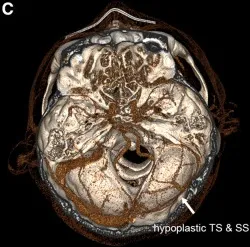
Preoperative contrast-enhanced CT and MR images of the case exhibiting a large, left-sided pedunculated protrusive diverticulum and ipsilateral distal TS stenosis coupled with contralateral TS hypoplasia. (C) Volume rendering technique (VRT) of the CT angiography showcasing ipsilateral dominant drainage and contralateral TS hypoplasia.
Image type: radiology (ct)